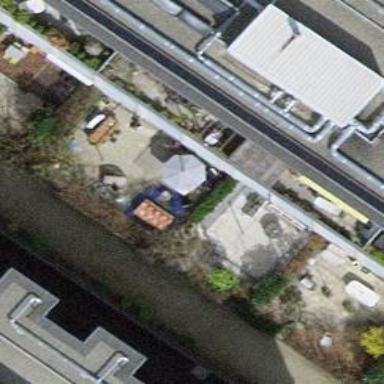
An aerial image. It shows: Garden enclosed by fence.